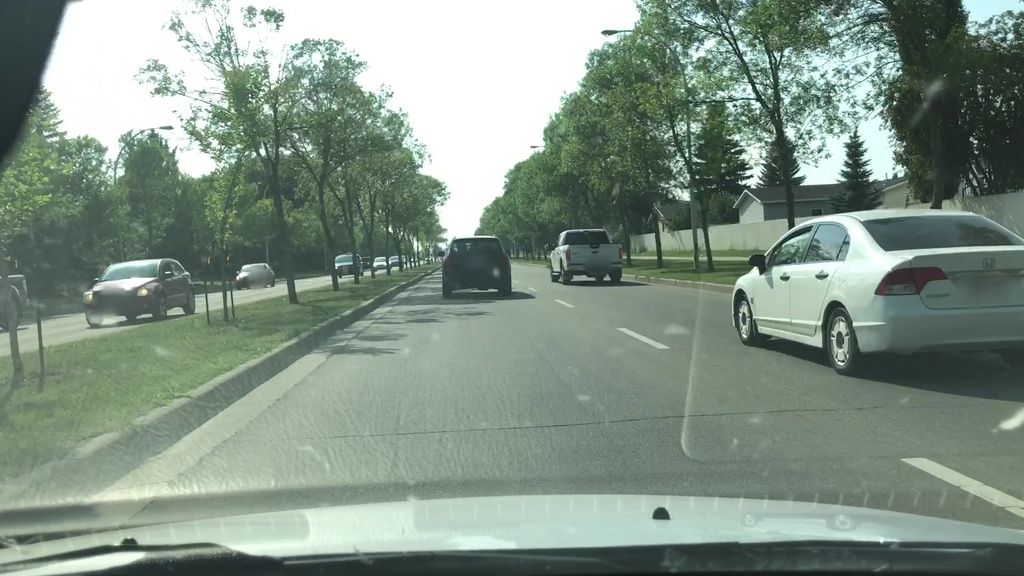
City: edmonton